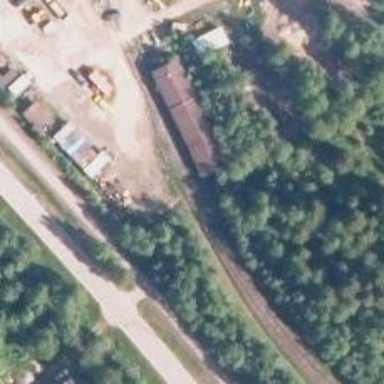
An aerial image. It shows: Wedge used for railway derailment.